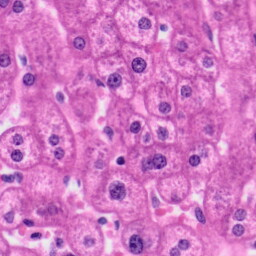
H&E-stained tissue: Liver